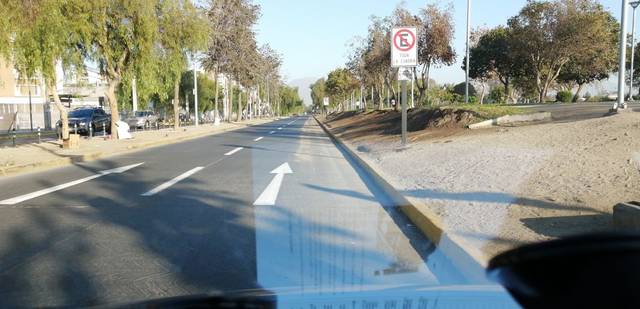
Region: Chile
Coordinates: -33.454, -70.739